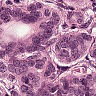
Metastatic tissue present: yes